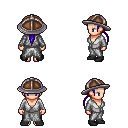
a pixel art fantasy rpg character, female body template, human, light skin, white robe, metal pants, blue ponytail hairstyle, chain helm, black shoes, four views (front, back, left, right), 2x2 character sprite sheet, small pixel art, hard edges, no anti-aliasing